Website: macys
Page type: billing-address
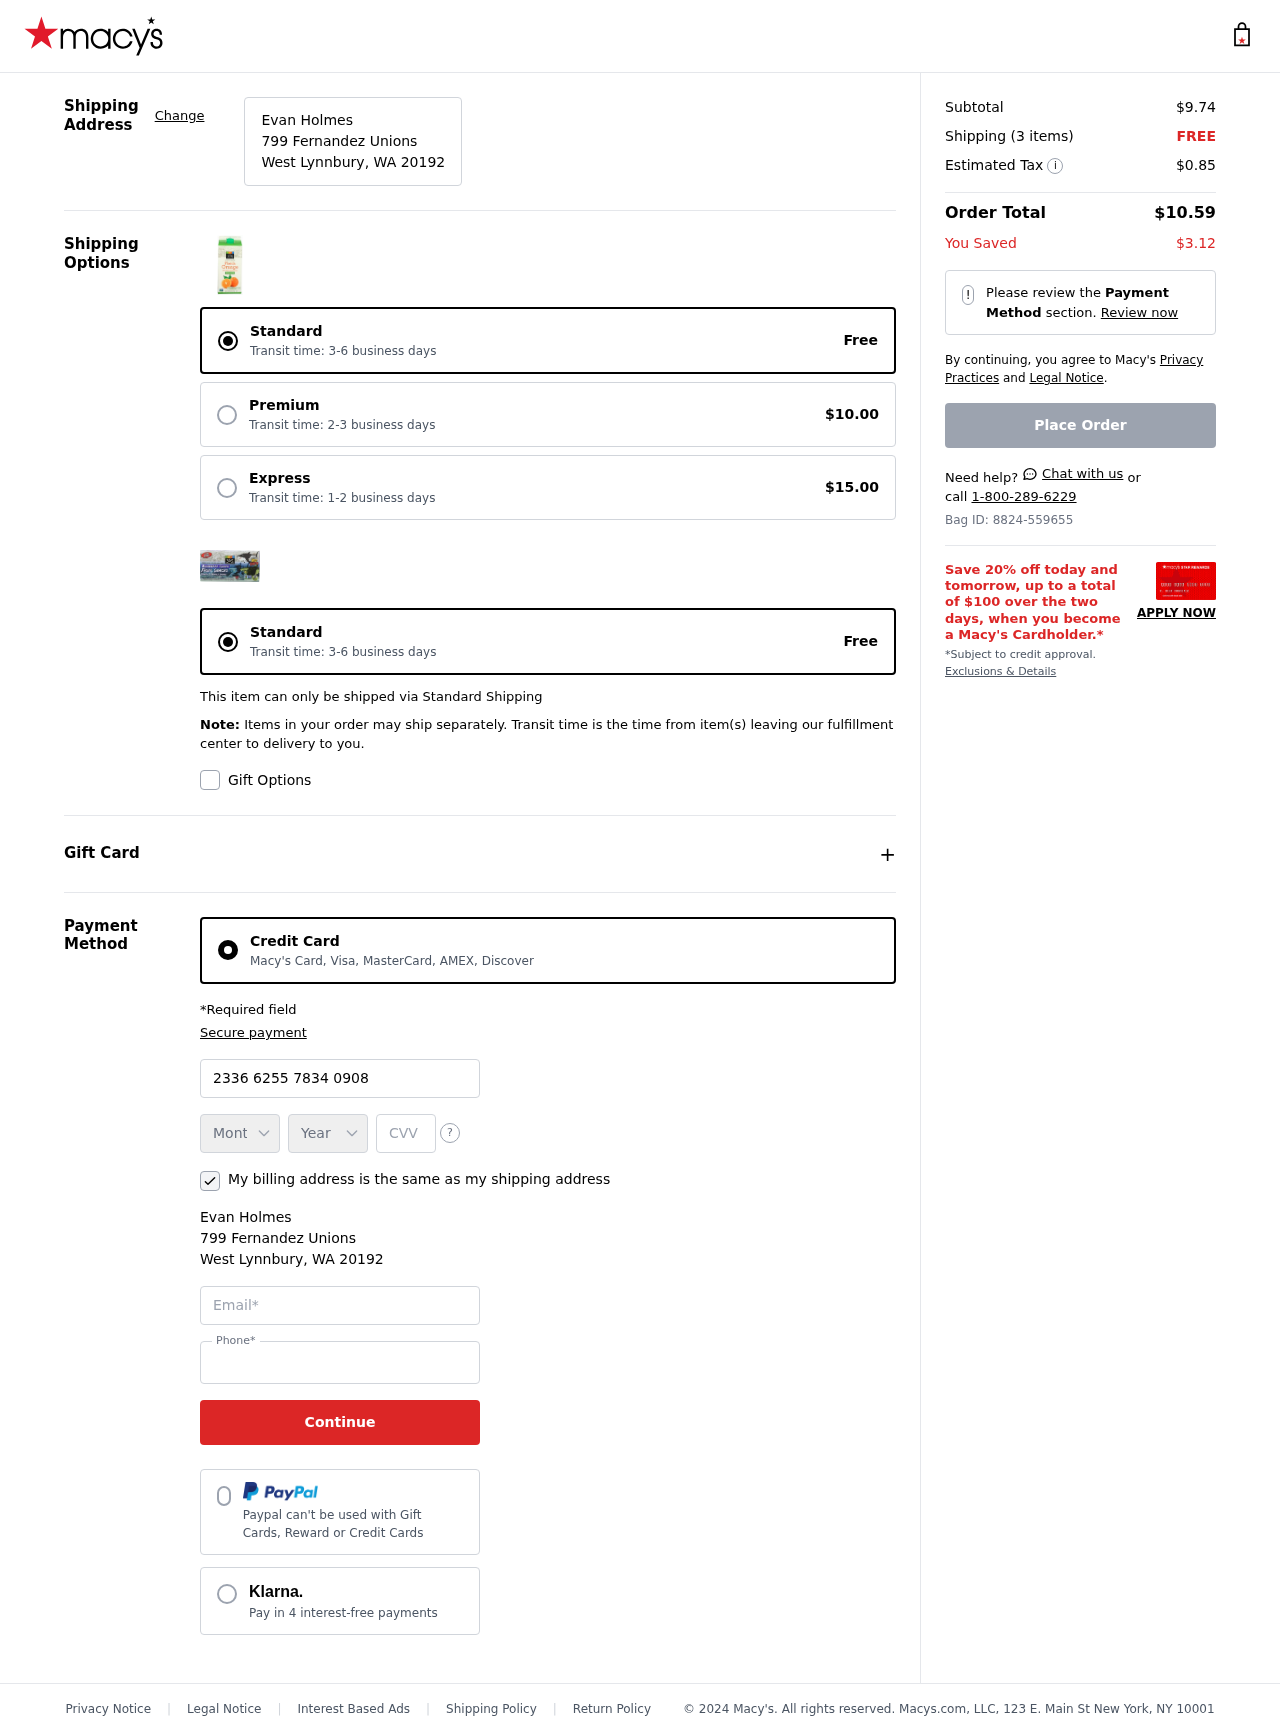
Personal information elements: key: PII_CARD_CVV
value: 518
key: PII_CARD_EXPIRY_MONTH
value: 11
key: PII_CARD_EXPIRY_YEAR
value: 26
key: PII_CARD_NUMBER
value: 2336 6255 7834 0908
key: PII_CITY_STATE_ZIP
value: West Lynnbury, WA 20192
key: PII_EMAIL
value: eholmes@yahoo.com
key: PII_FULLNAME
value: Evan Holmes
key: PII_PHONE
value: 2968106699
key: PII_STREET
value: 799 Fernandez Unions
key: PII_FULLNAME2
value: Evan Holmes
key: PII_STREET2
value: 799 Fernandez Unions
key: PII_CITY_STATE_ZIP2
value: West Lynnbury, WA 20192
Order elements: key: ORDER_SUBTOTAL
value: $9.74
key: ORDER_NUM_ITEMS
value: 3
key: ORDER_SHIPPING_COST
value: FREE
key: ORDER_TAX
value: $0.85
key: ORDER_TOTAL
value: $10.59
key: ORDER_SAVINGS
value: $3.12
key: ORDER_ID
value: Bag ID: 8824-559655